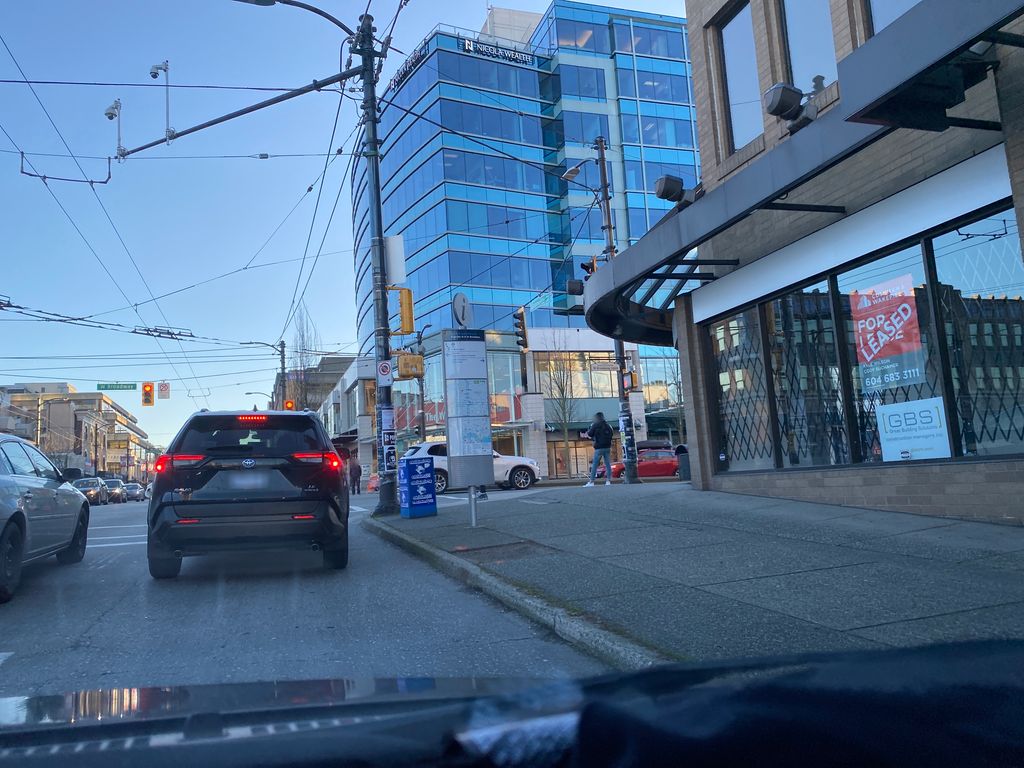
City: vancouver